Interaction volume radius: 10 \u00c5
Interaction volume height: 20 \u00c5
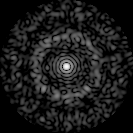
Disorder parameter: 0.832